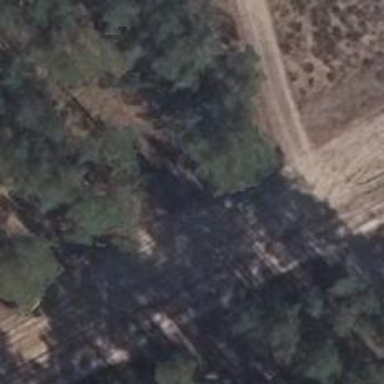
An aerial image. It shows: Dirt track road with grade 4 track type.